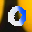
Label: 0